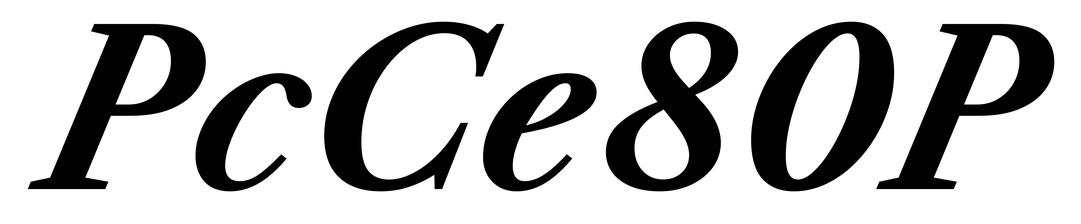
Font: LibreCaslonText-Italic_Bold_Italic